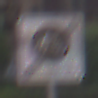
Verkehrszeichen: EndeFahrradstrasse
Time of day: SunriseSunset
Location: Outdoor (Urban)
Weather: PartlyCloudy
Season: NotSpecified
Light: Natural